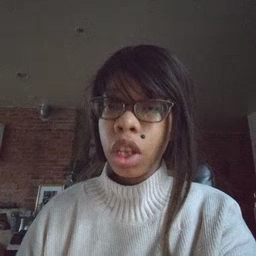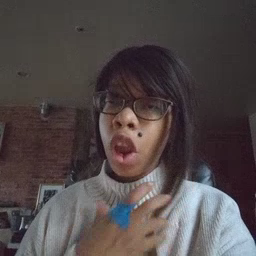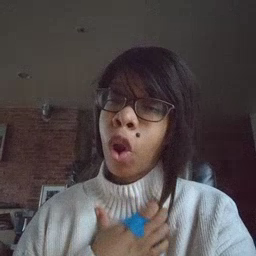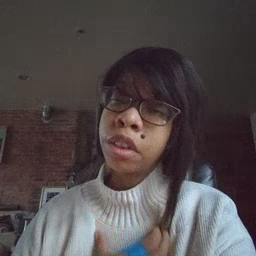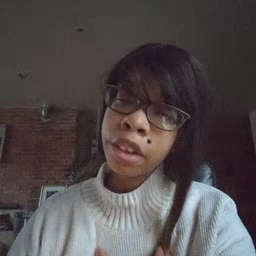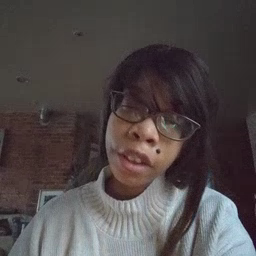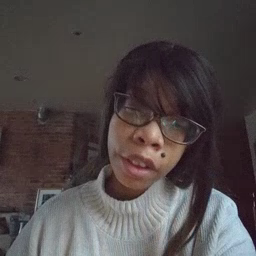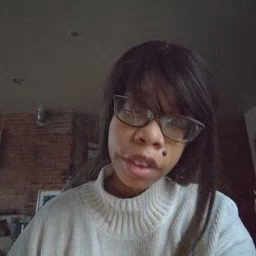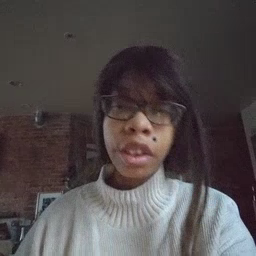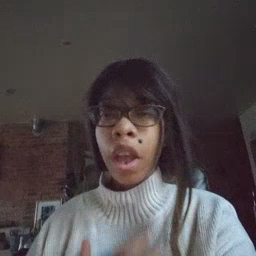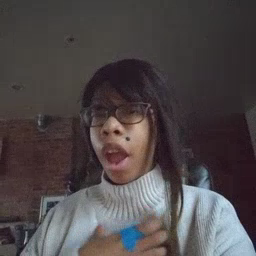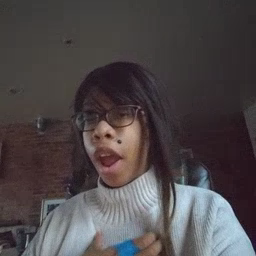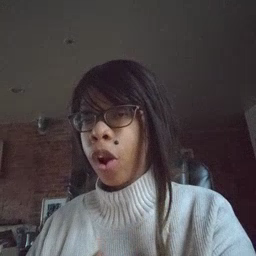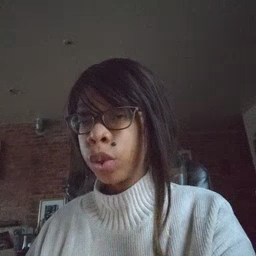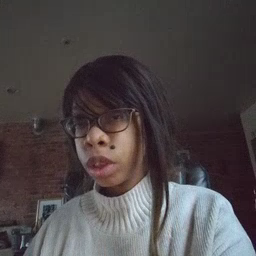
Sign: hungry